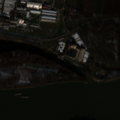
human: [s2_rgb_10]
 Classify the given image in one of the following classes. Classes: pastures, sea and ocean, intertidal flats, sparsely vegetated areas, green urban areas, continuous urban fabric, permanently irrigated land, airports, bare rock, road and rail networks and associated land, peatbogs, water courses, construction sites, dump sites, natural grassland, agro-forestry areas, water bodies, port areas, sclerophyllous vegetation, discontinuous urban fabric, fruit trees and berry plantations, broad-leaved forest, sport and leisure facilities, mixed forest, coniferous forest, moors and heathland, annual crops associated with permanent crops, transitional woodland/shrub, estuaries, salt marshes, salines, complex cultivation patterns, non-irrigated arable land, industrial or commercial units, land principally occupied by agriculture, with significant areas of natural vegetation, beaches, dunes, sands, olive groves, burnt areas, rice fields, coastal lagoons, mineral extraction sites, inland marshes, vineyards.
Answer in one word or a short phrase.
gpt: industrial or commercial units, non-irrigated arable land, broad-leaved forest, water courses